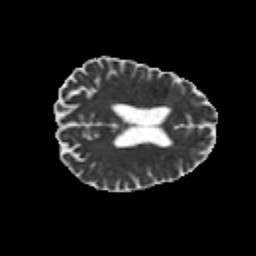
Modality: MD
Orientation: axial
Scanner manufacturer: siemens
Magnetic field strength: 3 T
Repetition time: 6.8 s
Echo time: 0.093 s